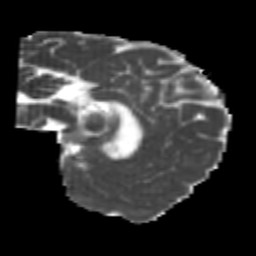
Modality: MD
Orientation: sagittal
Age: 21
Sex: male
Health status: healthy
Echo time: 0.074 s